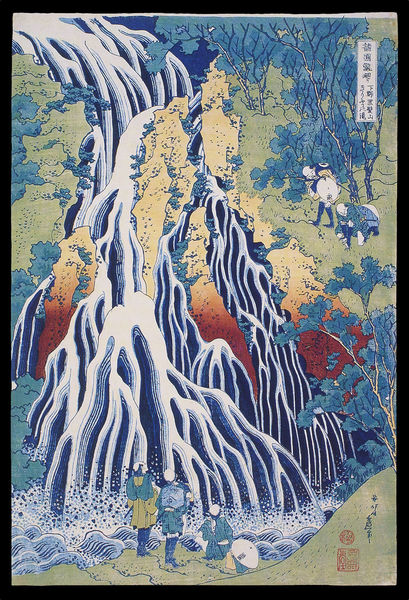
Titel: Eine Tour zu den japanischen Wasserfällen
Künstler: Katsushika Hokusai
Institution: Honolulu, Honolulu Academy of Arts
Schlagwörter: berg, blau, felsen, wasser, weiß, bäume, gelb, grün, menschen, ocker, braun, holz, männer, schwarz, rot, wiese, signatur, natur, pflanzen, wald, wasserfall, gischt, holzschnitt, japan, schrift, grafik, schlucht, soldaten, dunkelblau, japanisch, betrachter, schild, linie, druck, holzstich, stempel, china, krieger, emblem, farbholzschnitt, mrnschen, hokusai, hiroshige, scheift, hokusei